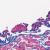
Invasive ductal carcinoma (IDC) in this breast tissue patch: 0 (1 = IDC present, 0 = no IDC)